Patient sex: M
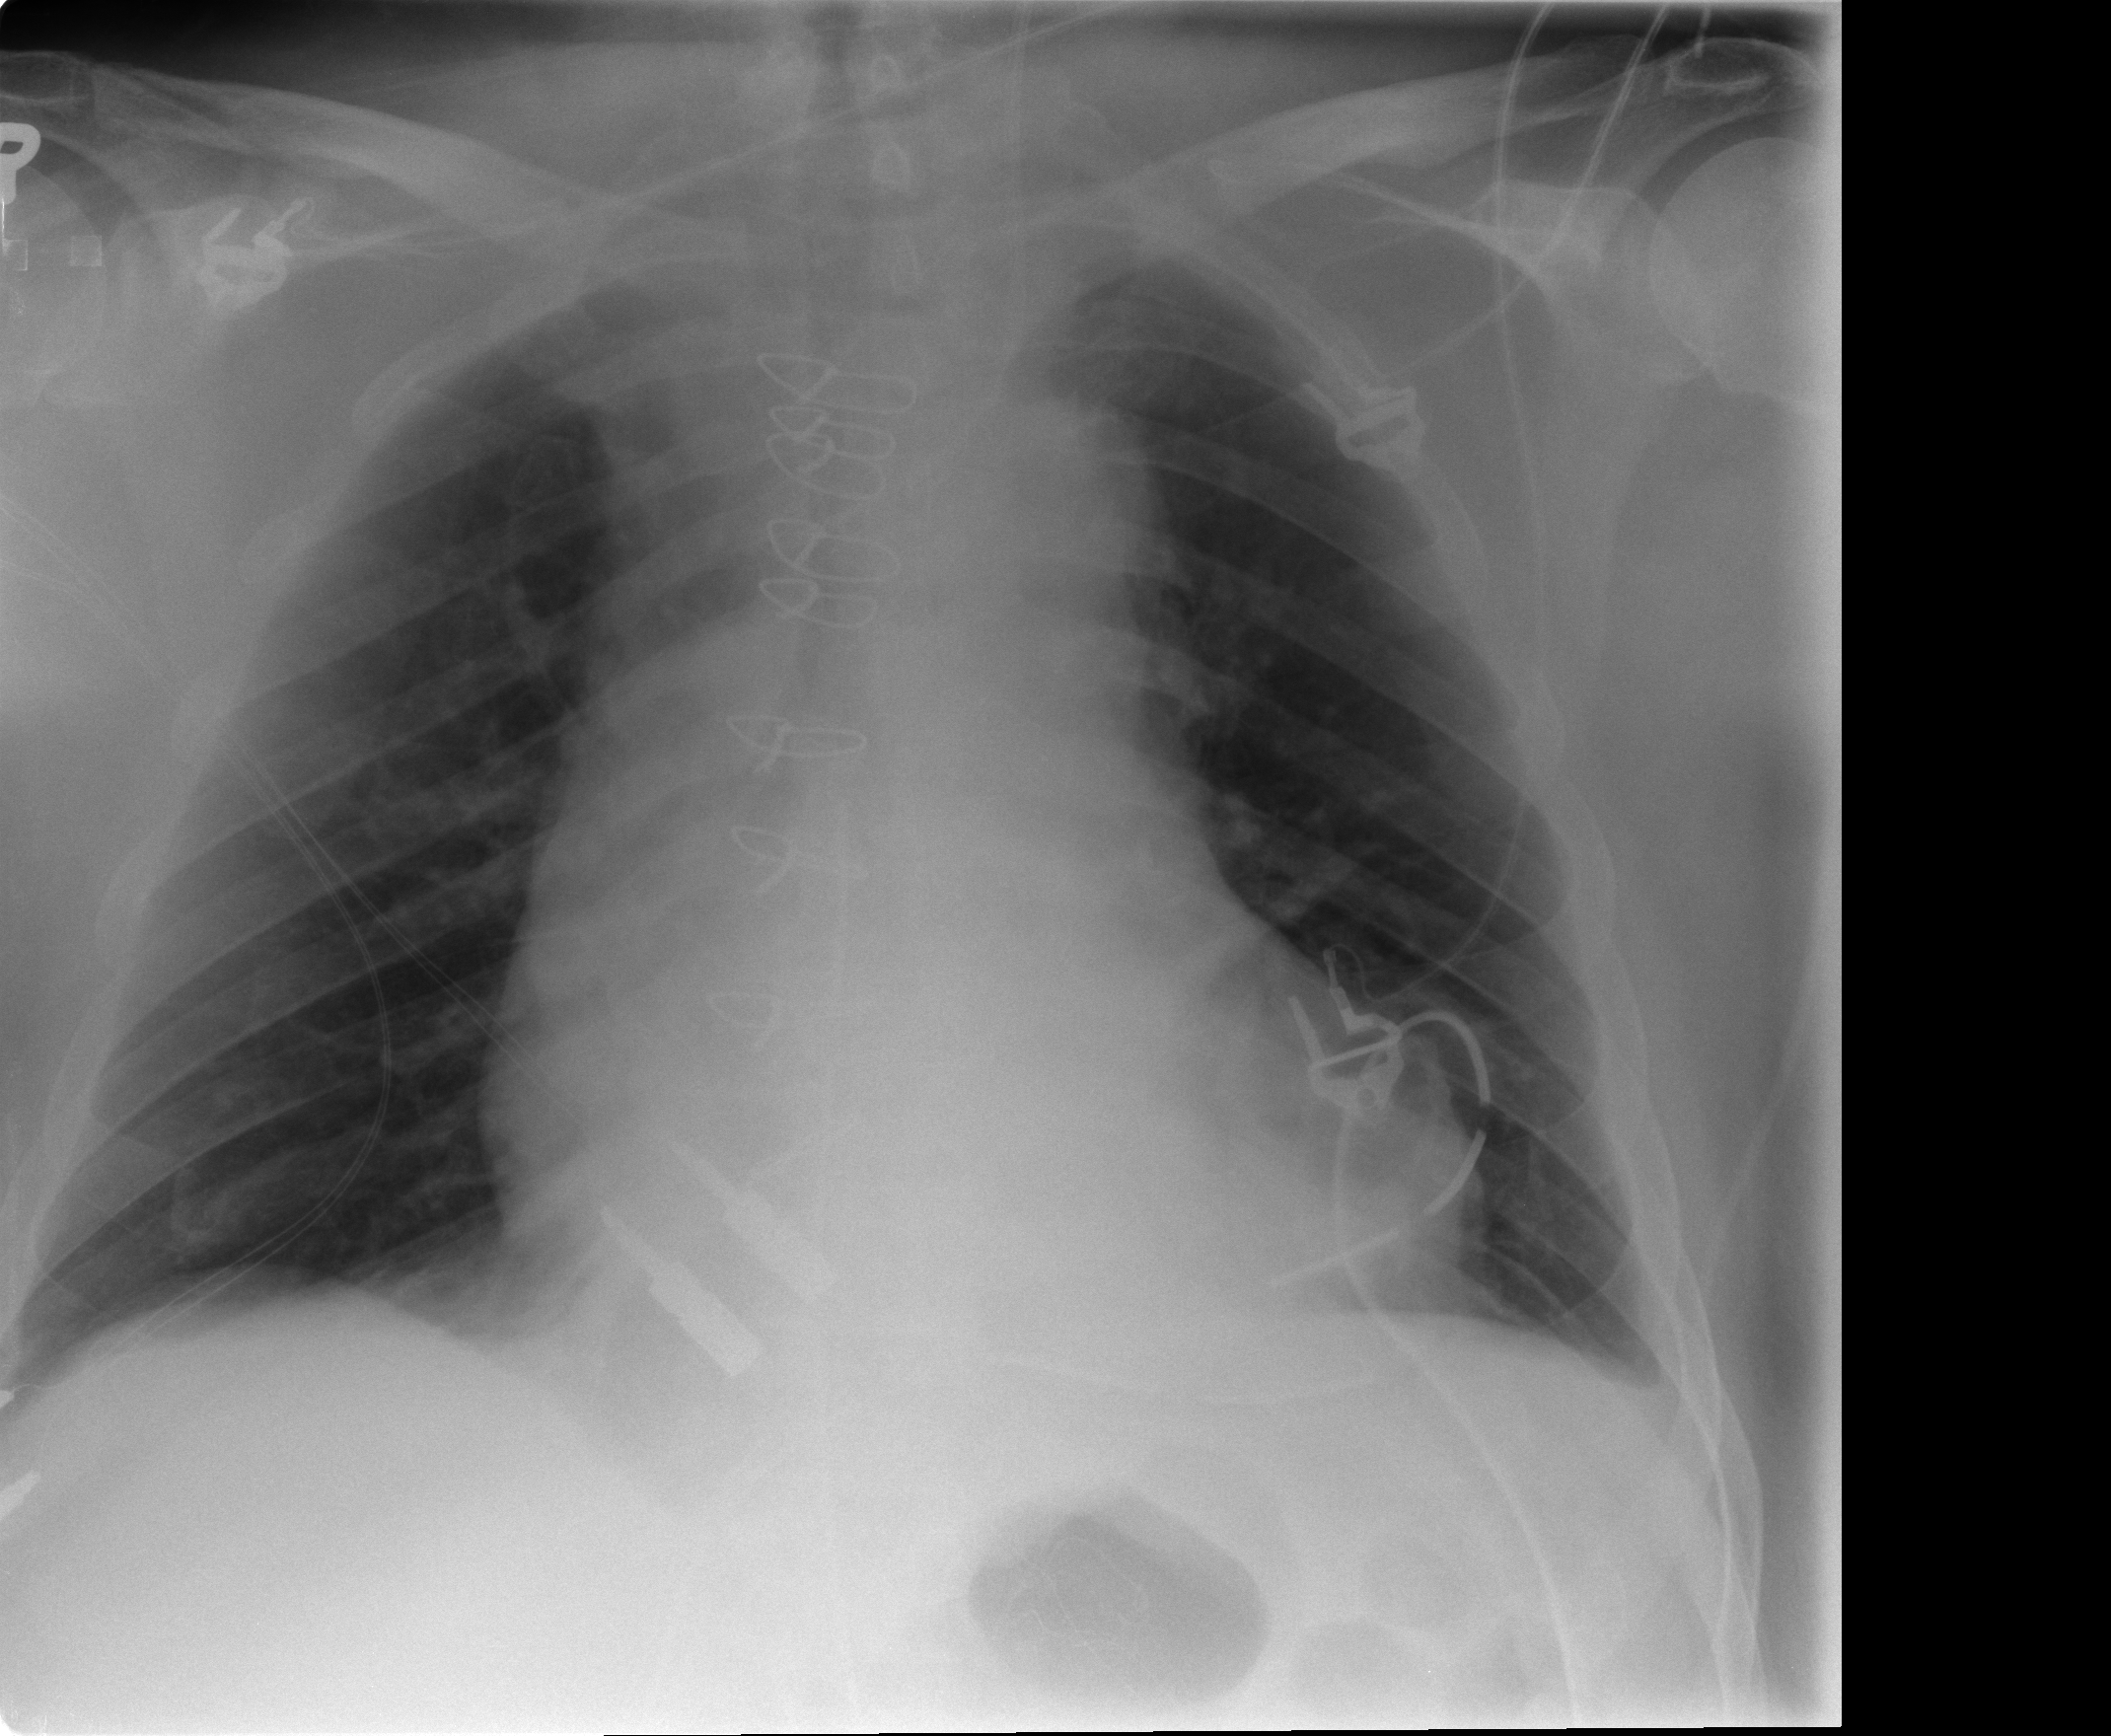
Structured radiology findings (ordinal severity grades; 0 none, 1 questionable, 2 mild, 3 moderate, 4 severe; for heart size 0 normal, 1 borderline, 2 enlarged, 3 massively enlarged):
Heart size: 2
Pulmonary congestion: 0
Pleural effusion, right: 0
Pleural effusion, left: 2
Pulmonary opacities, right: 0
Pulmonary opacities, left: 0
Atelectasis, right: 2
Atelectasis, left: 2